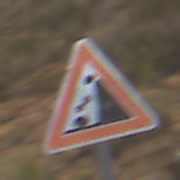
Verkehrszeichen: SteinschlagRechts
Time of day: Midday
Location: Outdoor (Nature)
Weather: Overcast
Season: NotSpecified
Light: Natural